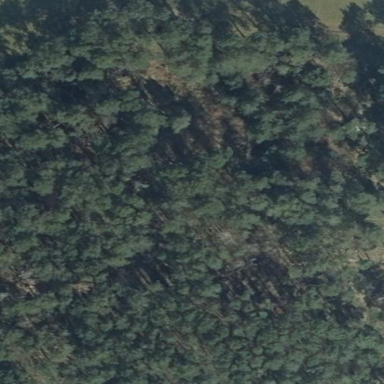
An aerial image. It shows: Forest area.